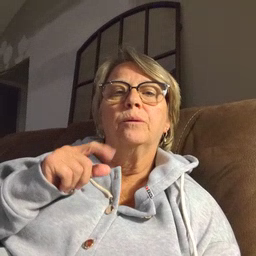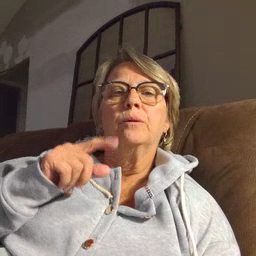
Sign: ear